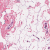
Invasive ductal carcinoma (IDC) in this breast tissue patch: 0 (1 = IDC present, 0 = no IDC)